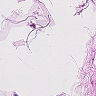
Metastatic tissue present: no